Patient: sex M, age 57
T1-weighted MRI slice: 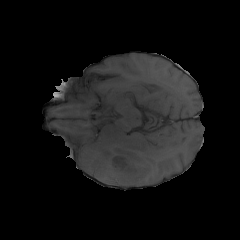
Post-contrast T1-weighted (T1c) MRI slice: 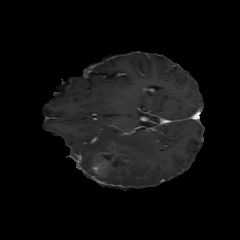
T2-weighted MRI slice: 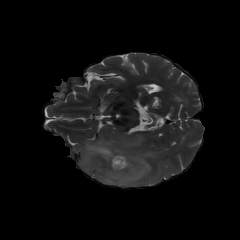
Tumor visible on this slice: yes
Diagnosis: Glioblastoma, IDH-wildtype
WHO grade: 4